Field crop: maize
Growth stage: 2
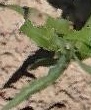
Species: maize